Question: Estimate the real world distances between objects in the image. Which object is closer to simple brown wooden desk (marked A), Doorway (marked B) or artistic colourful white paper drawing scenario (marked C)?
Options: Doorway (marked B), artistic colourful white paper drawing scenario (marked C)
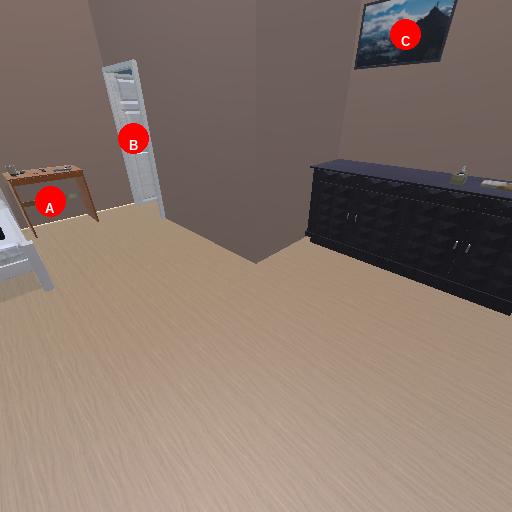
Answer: Doorway (marked B)